Question: I'm using Google maps API v2 and I'm trying to figure out how I would allow a marker to be dropped on a SupportMapFragment and set the marked position to lattitude and longtitude variables.I have figured out how to get the path from two hard coded points but not this way.
I have come across this solution which is useful for adding markers <URL> but not applicable for dropping a marker on the map fragment and translating the coordinates.
Does anyone have any pointers on doing this or where I would start with this implementation?
This is how the interface looks at present:

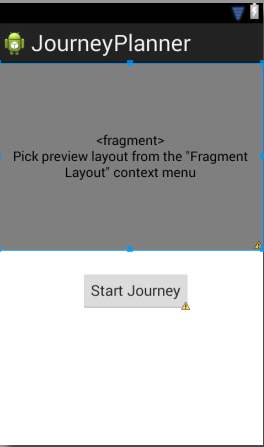
Answer: Assuming you mean, by drop a marker, to add a marker to the map by the users touch, you will find the answer here.
<URL>